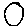
Label: circle